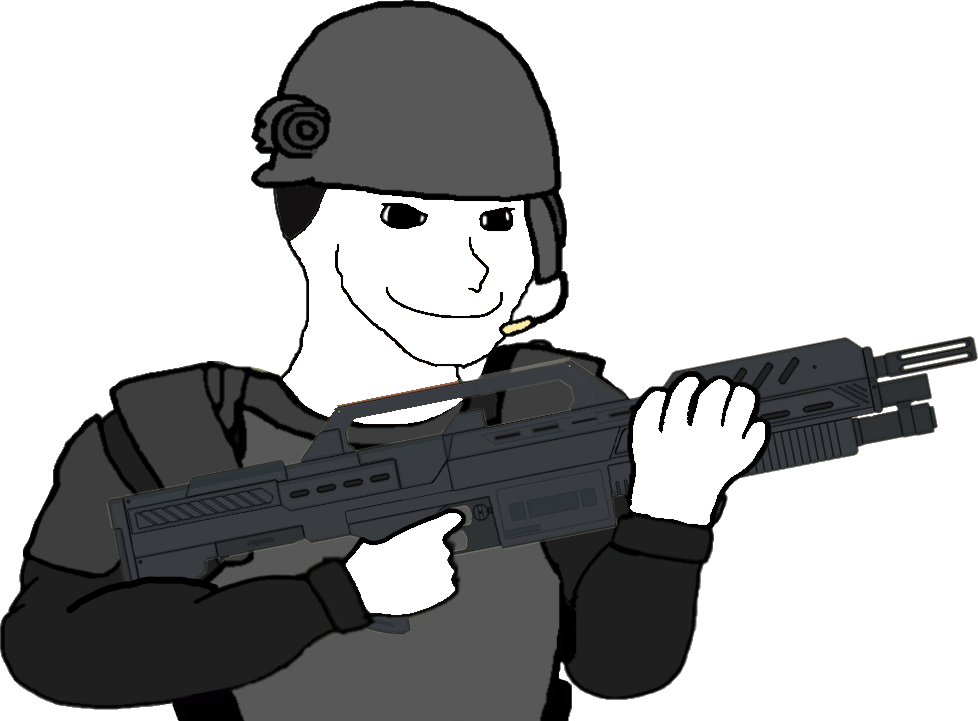
Label: 5_Oomer